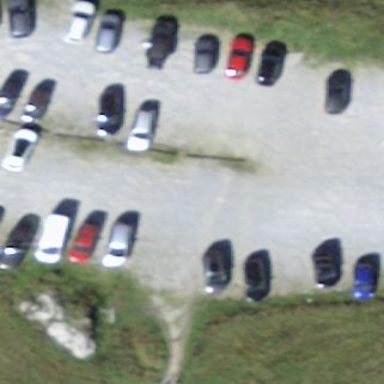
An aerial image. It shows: Parking area with surface.